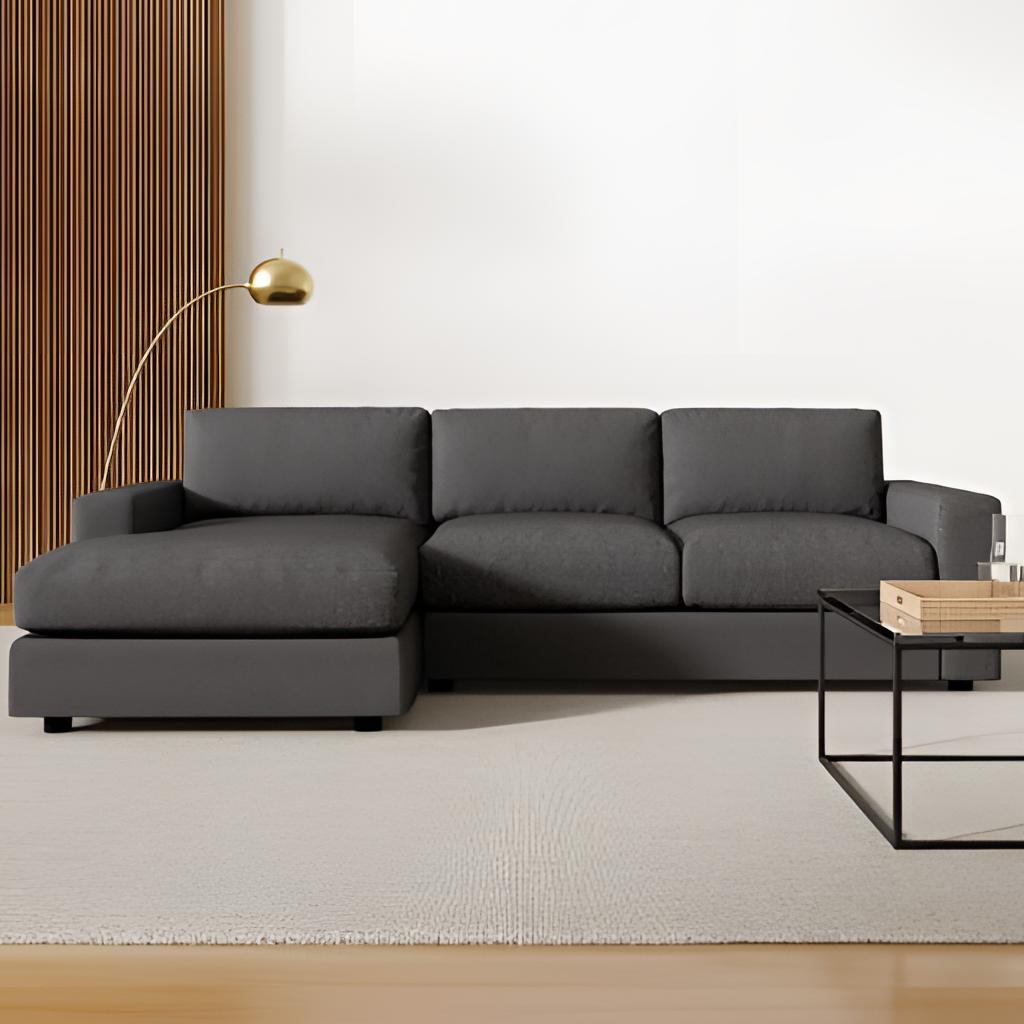
living room, gray fabric sectional sofa, wood flooring, with smooth pattern, paint wallpaper, with solid pattern, modern